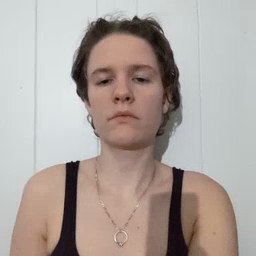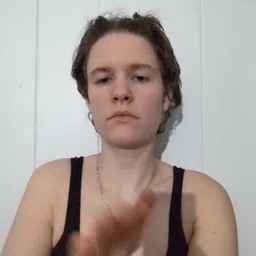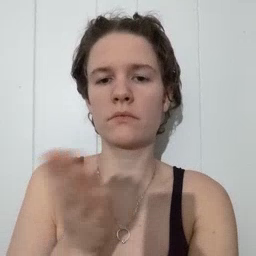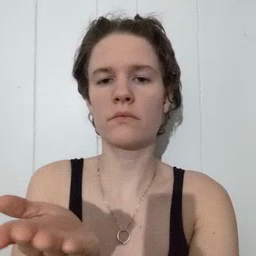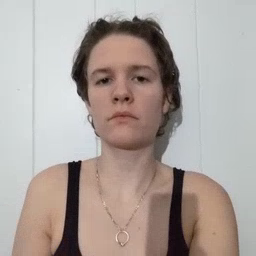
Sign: book